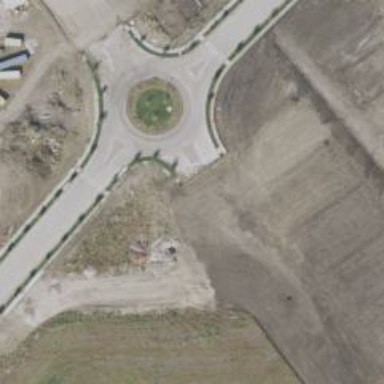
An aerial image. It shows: Residential road that intersects with roundabout.